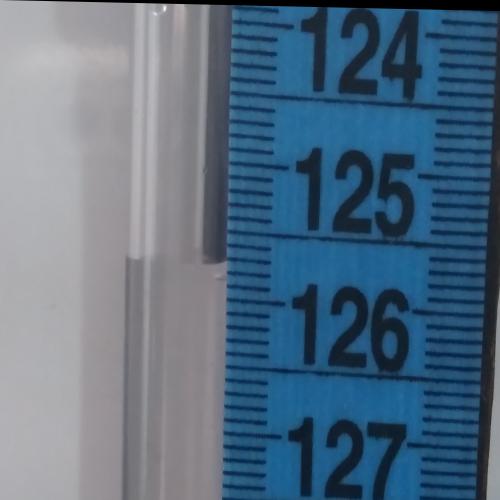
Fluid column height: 125.7 cm